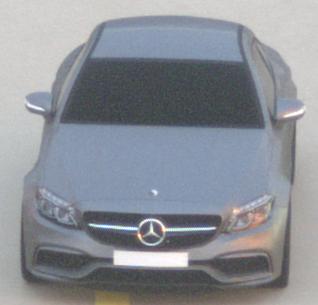
Make: Mercedes-Benz
Model: C 43 AMG
Detailed model: C-Class (205) AMG Limousine
Model produced from: 2016/10
Model produced until: 2018/04
Doors: 4
Color: gray
Road condition: dry road
Daytime: sunrise or sunset
Contrast: medium contrast